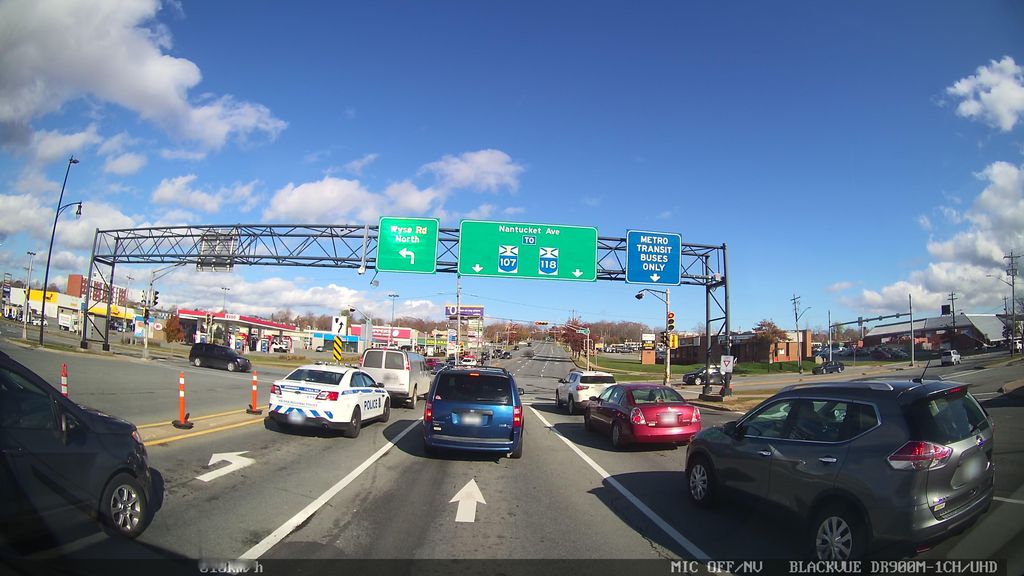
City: halifax